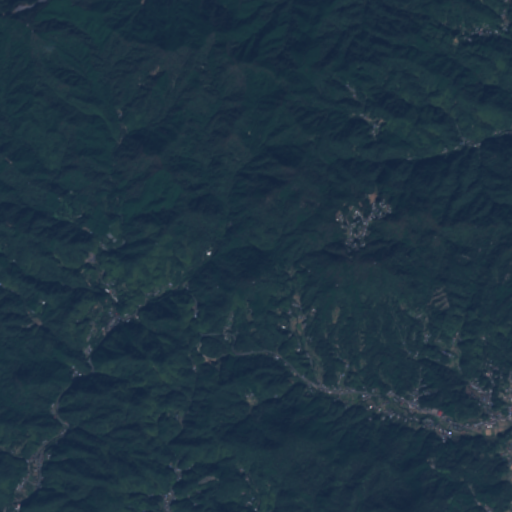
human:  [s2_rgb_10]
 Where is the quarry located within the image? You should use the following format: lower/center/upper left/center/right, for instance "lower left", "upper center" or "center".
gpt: There is no quarry in the image.